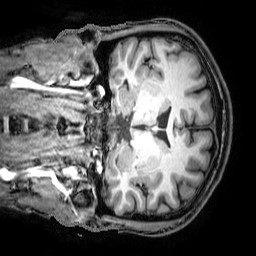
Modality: T1w
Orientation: sagittal
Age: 27
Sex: male
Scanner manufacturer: philips
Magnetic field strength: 3 T
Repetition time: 8.088 s
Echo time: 3.696 s